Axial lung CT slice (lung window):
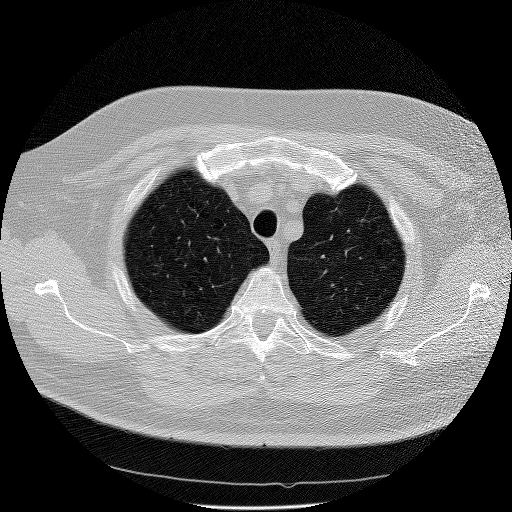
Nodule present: no